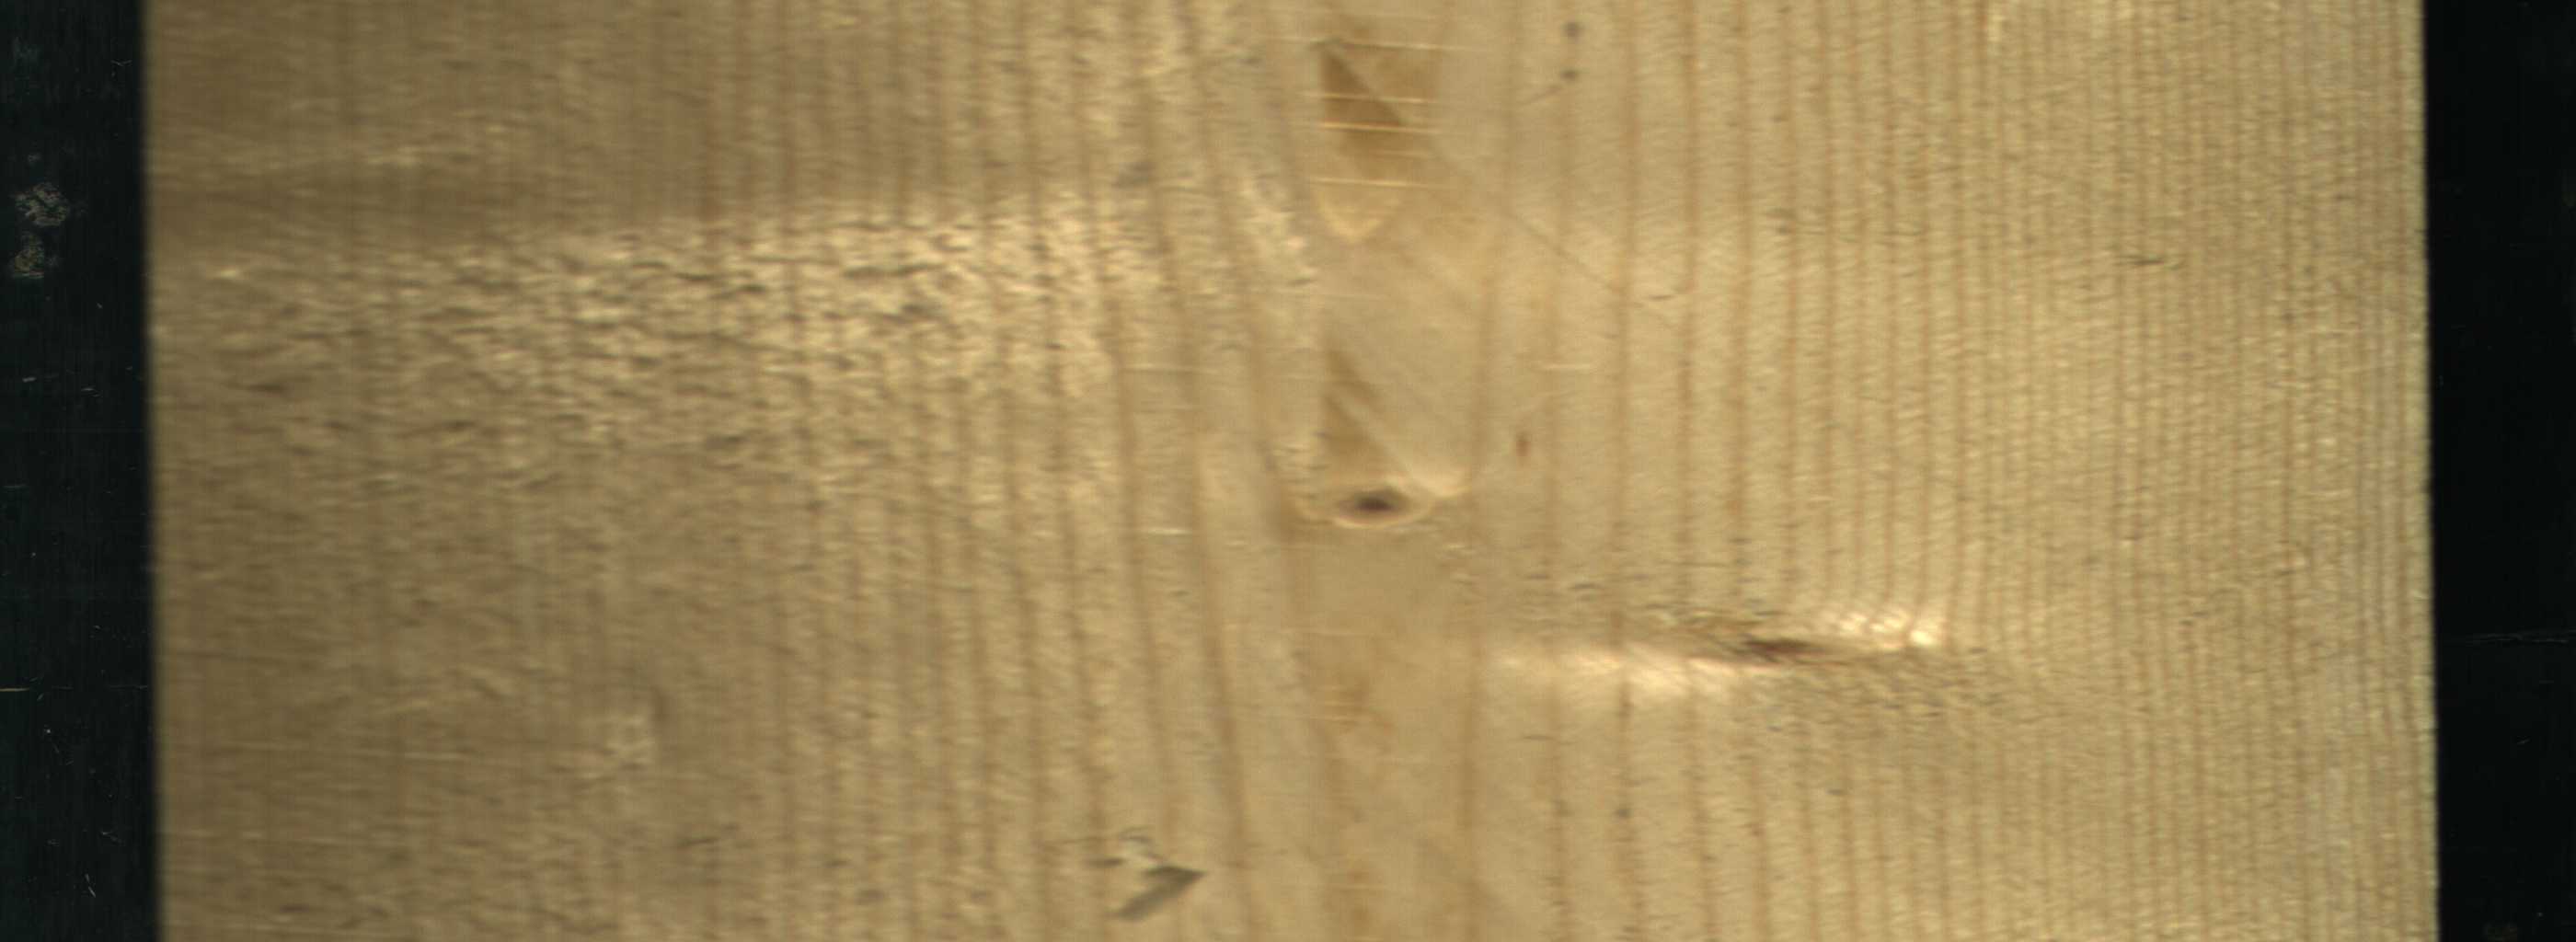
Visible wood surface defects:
Live_Knot
Live_Knot